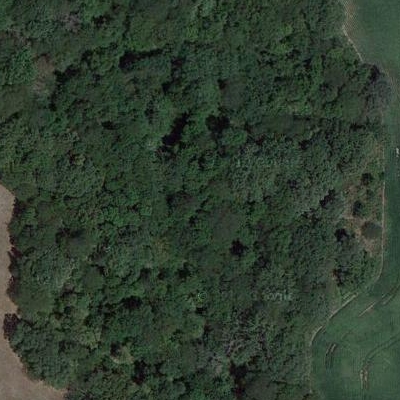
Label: eForest